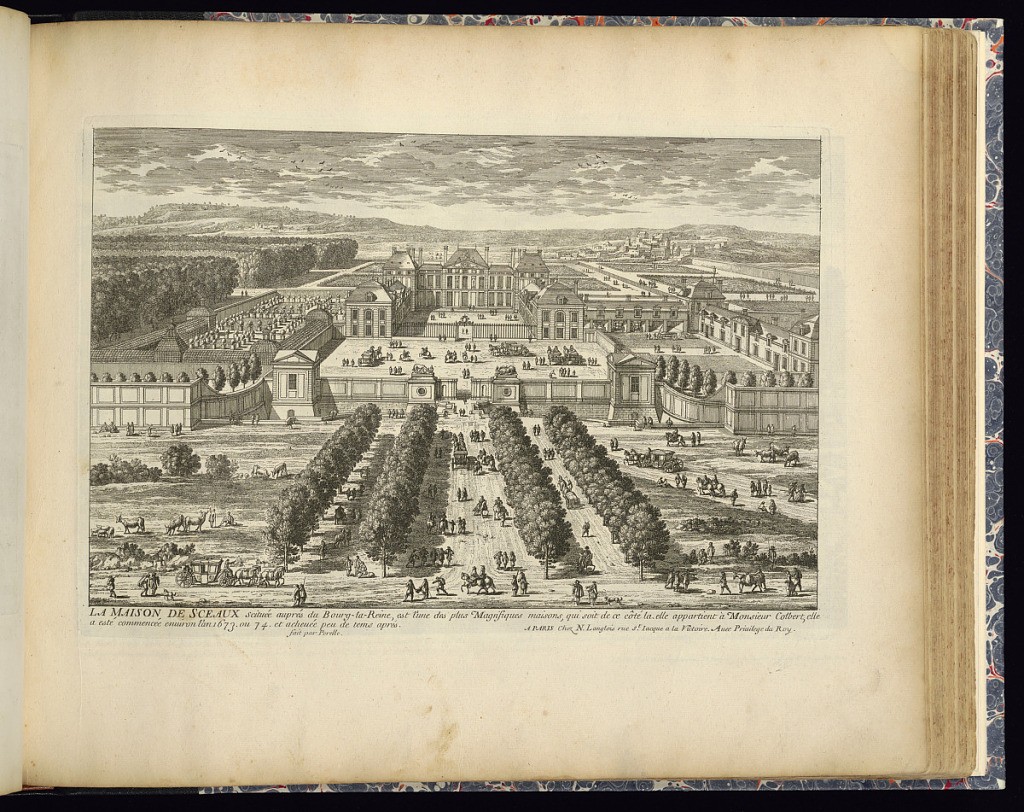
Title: LA MAISON DE SCEAUX
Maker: Adam Perelle, French, 1638 – 1695
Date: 1674–1683
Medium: Etching on laid paper
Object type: Print
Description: Bird's-eye view of the palace of Sceaux and its surrounding landscape. In the foreground, tree-lined avenue, gates, and courtyards. Parterre planting and garden visible in the background. Trellis / lattice garden pavilions to the left. Cows in the fields in the foreground. Figures, horseman, and horse-drawn carriages throughout the grounds. A group of buildings in the background to the right. The plate is titled with a description and signed.